Question: When trying to print a backspace '(" ")' to a file (in 'C'), it would show up as an unicode character (0x08).
Does this have to do with the format of the file I am printing to or the emulation of the terminal?

Also, on an unrelated question I am trying to find out how to read arrow key inputs from 'getch()'.
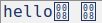
Answer: If you are trying to delete characters from an existing file, you should use fseek. printing '' won't help.